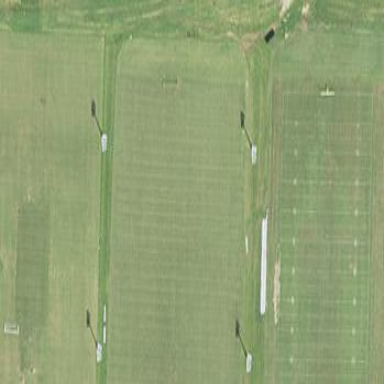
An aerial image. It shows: Grassy pitch for various sports activities.